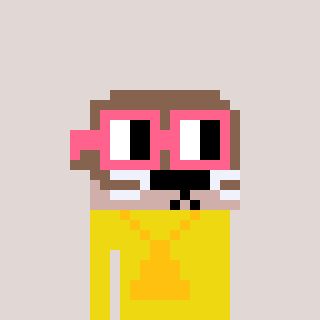
a pixel art character with square pink glasses, a otter-shaped head and a yellow-colored body on a warm background